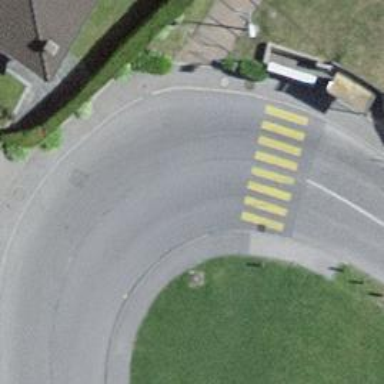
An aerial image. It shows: Zebra crossing on the road.